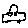
Label: car